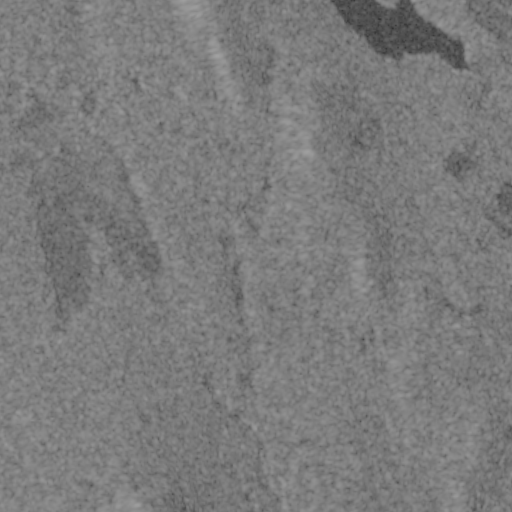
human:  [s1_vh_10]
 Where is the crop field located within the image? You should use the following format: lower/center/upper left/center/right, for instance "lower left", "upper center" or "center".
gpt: The crop field is located in the upper right of the image.
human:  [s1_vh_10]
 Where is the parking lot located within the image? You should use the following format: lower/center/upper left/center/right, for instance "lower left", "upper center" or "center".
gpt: The parking lot is located in the upper right of the image.
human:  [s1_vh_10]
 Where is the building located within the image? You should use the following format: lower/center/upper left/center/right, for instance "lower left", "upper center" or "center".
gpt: The building is located in the upper right of the image.
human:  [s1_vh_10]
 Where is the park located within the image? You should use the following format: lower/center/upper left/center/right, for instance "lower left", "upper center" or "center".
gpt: There is no park in the image.

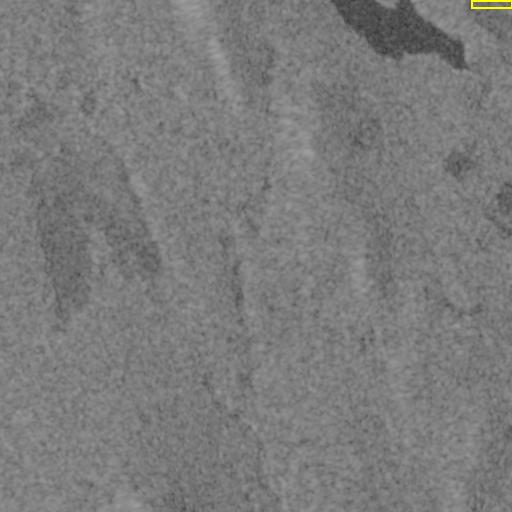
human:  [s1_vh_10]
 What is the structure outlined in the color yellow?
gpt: The structure outlined in yellow is a crop field.
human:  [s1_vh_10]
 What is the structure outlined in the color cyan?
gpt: There is no cyan outline.